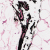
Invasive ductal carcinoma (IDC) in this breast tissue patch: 0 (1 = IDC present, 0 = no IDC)